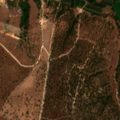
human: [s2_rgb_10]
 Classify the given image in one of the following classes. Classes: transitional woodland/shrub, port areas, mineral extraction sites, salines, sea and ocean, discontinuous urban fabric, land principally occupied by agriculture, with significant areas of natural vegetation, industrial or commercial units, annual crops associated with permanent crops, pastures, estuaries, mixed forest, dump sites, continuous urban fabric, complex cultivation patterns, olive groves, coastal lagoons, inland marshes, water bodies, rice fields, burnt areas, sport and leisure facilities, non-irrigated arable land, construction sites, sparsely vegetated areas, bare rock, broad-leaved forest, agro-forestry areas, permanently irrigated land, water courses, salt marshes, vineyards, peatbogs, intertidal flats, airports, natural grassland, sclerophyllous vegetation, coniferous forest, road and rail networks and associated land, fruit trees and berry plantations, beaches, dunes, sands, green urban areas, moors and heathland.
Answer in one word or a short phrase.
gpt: mineral extraction sites, rice fields, agro-forestry areas